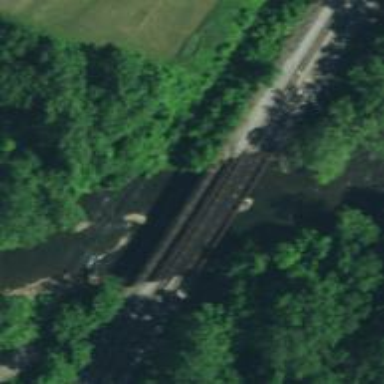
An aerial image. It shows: Railway bridge.